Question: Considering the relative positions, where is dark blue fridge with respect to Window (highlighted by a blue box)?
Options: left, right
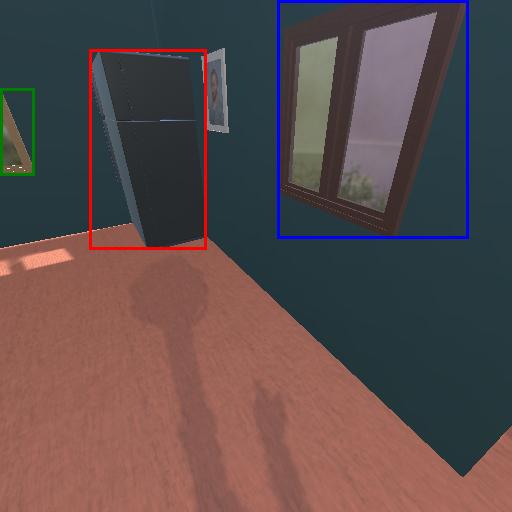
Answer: left